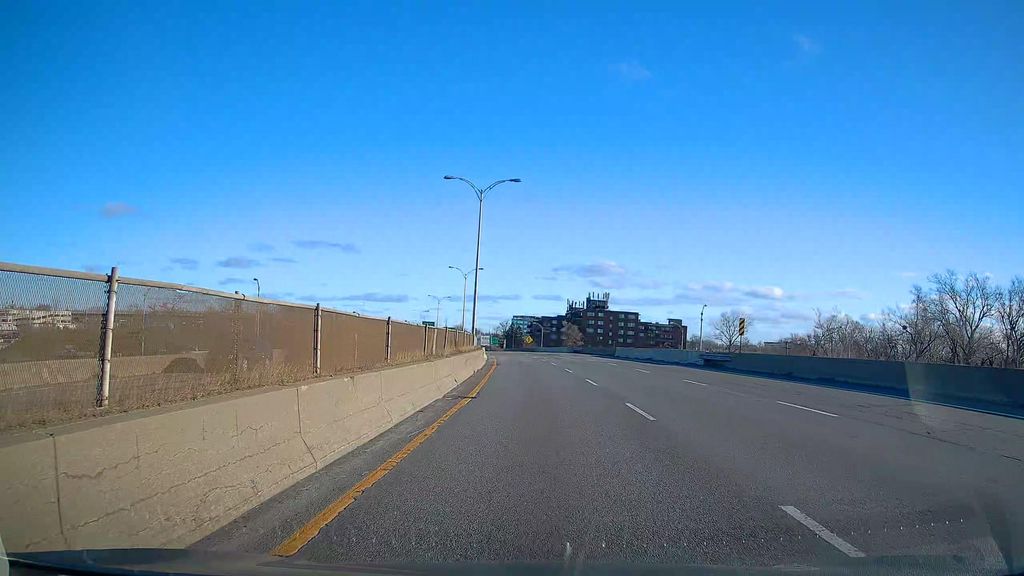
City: montreal